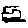
Label: triangle